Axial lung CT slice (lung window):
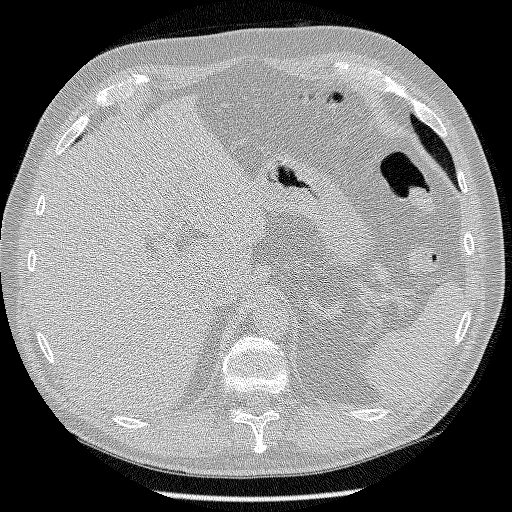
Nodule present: no